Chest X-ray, AP view. Patient: 53 years old, sex M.
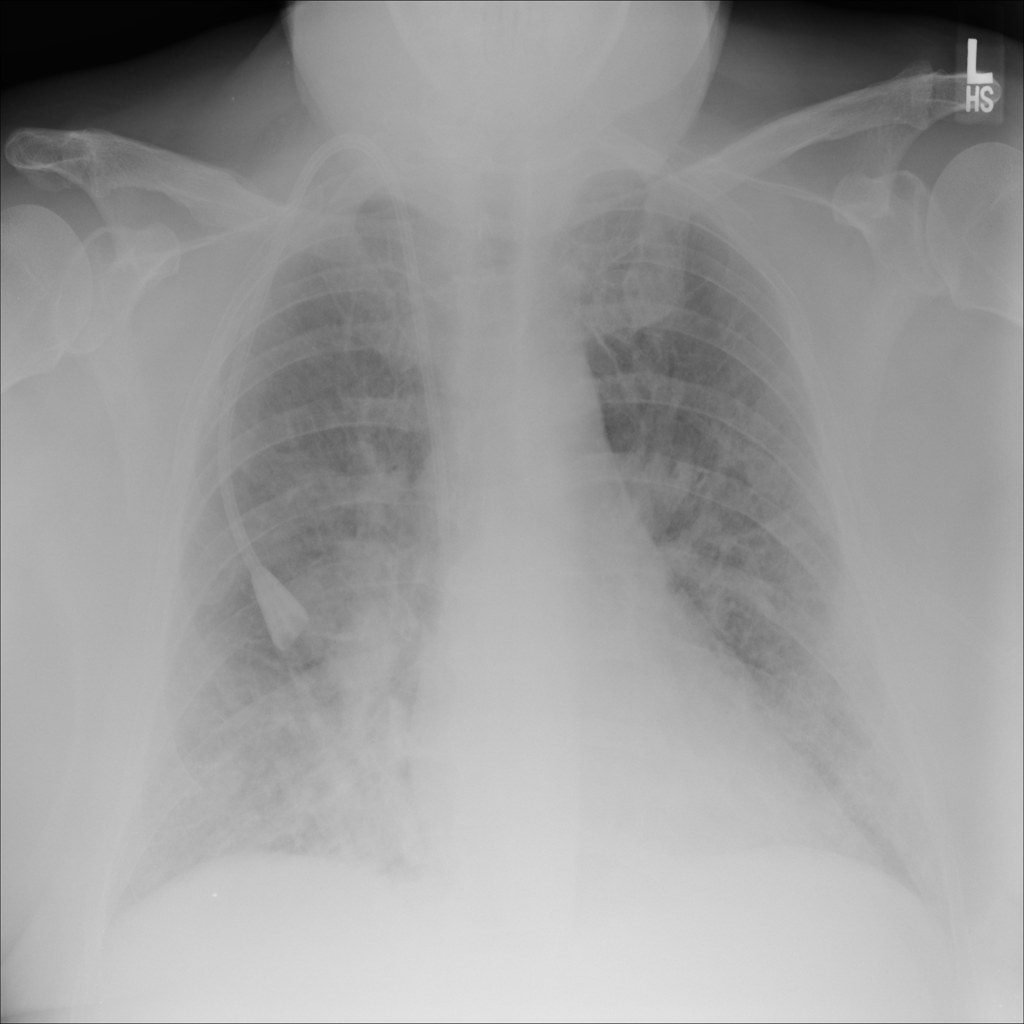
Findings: Edema, Infiltration, Mass